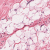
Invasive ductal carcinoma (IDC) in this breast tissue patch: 0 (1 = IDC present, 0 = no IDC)